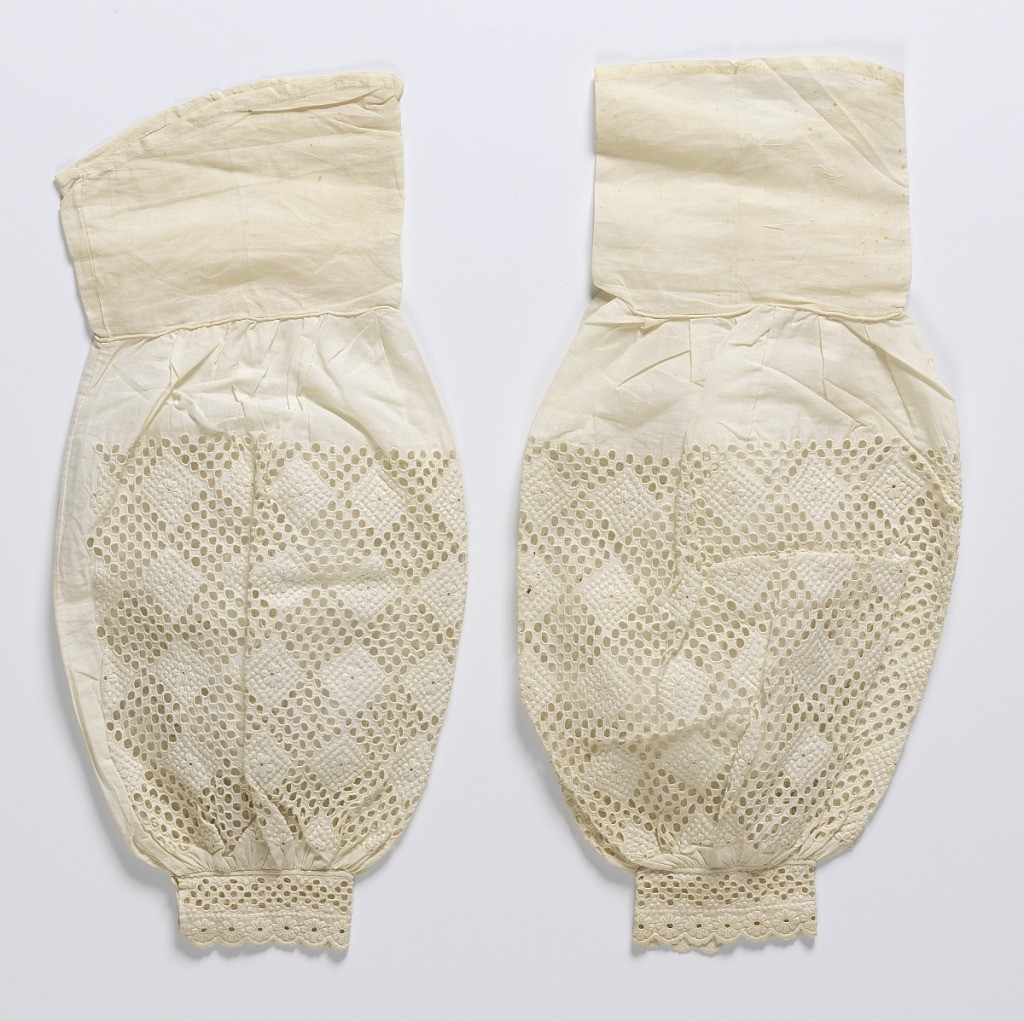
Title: Undersleeves
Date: ca. 1860
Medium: cotton embroidery on cotton foundation Technique: cutwork and embroidery on a plain weave foundation Label: Cutwork embroidery in cotton on plain weave cotton
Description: Full undersleeves with band at top and narrow cuffs closing with two buttons and loops. Embroidery on undersleeves and cuffs in the design of lozenge shapes filled either with open flowers and dots ore with small squares in cutwork.